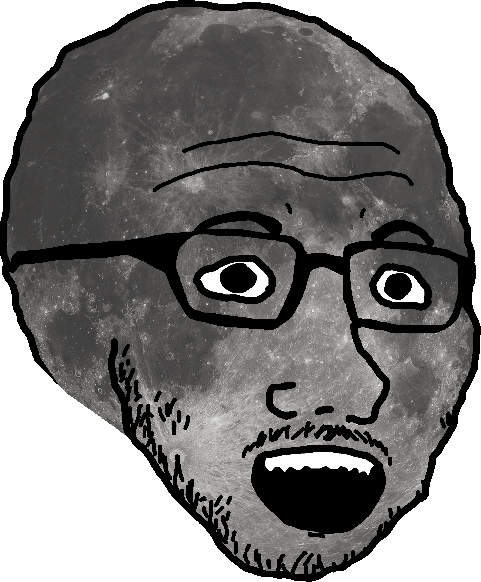
Label: 5_Soyjak